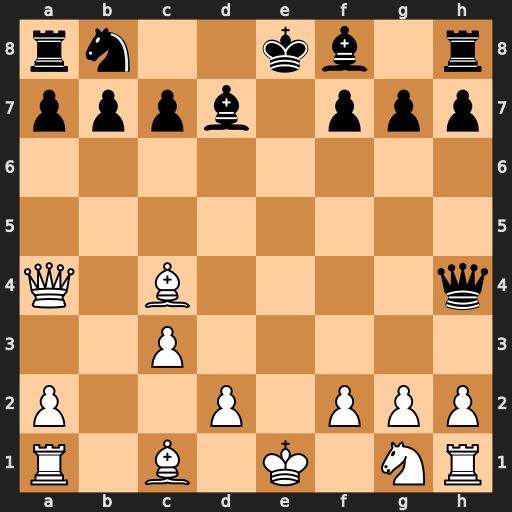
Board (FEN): rn2kb1r/pppb1ppp/8/8/Q1B4q/2P5/P2P1PPP/R1B1K1NR
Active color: w
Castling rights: KQkq
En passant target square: -
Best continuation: Bxf7+ Kxf7 Qxh4